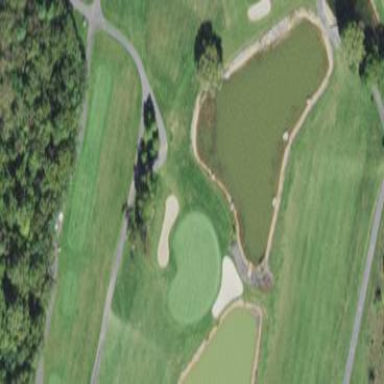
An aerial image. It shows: Water hazard on golf course. The hazard is natural water feature.